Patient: sex F, age 36
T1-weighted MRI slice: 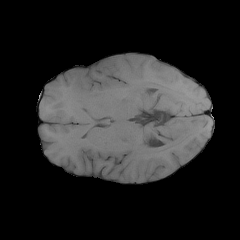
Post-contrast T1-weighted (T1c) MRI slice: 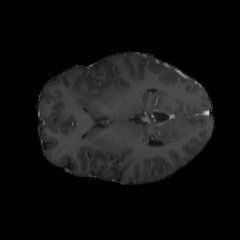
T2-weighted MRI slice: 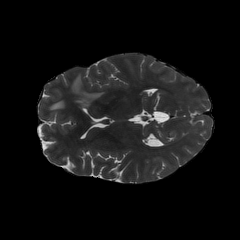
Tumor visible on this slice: yes
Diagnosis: Glioblastoma, IDH-wildtype
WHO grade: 4